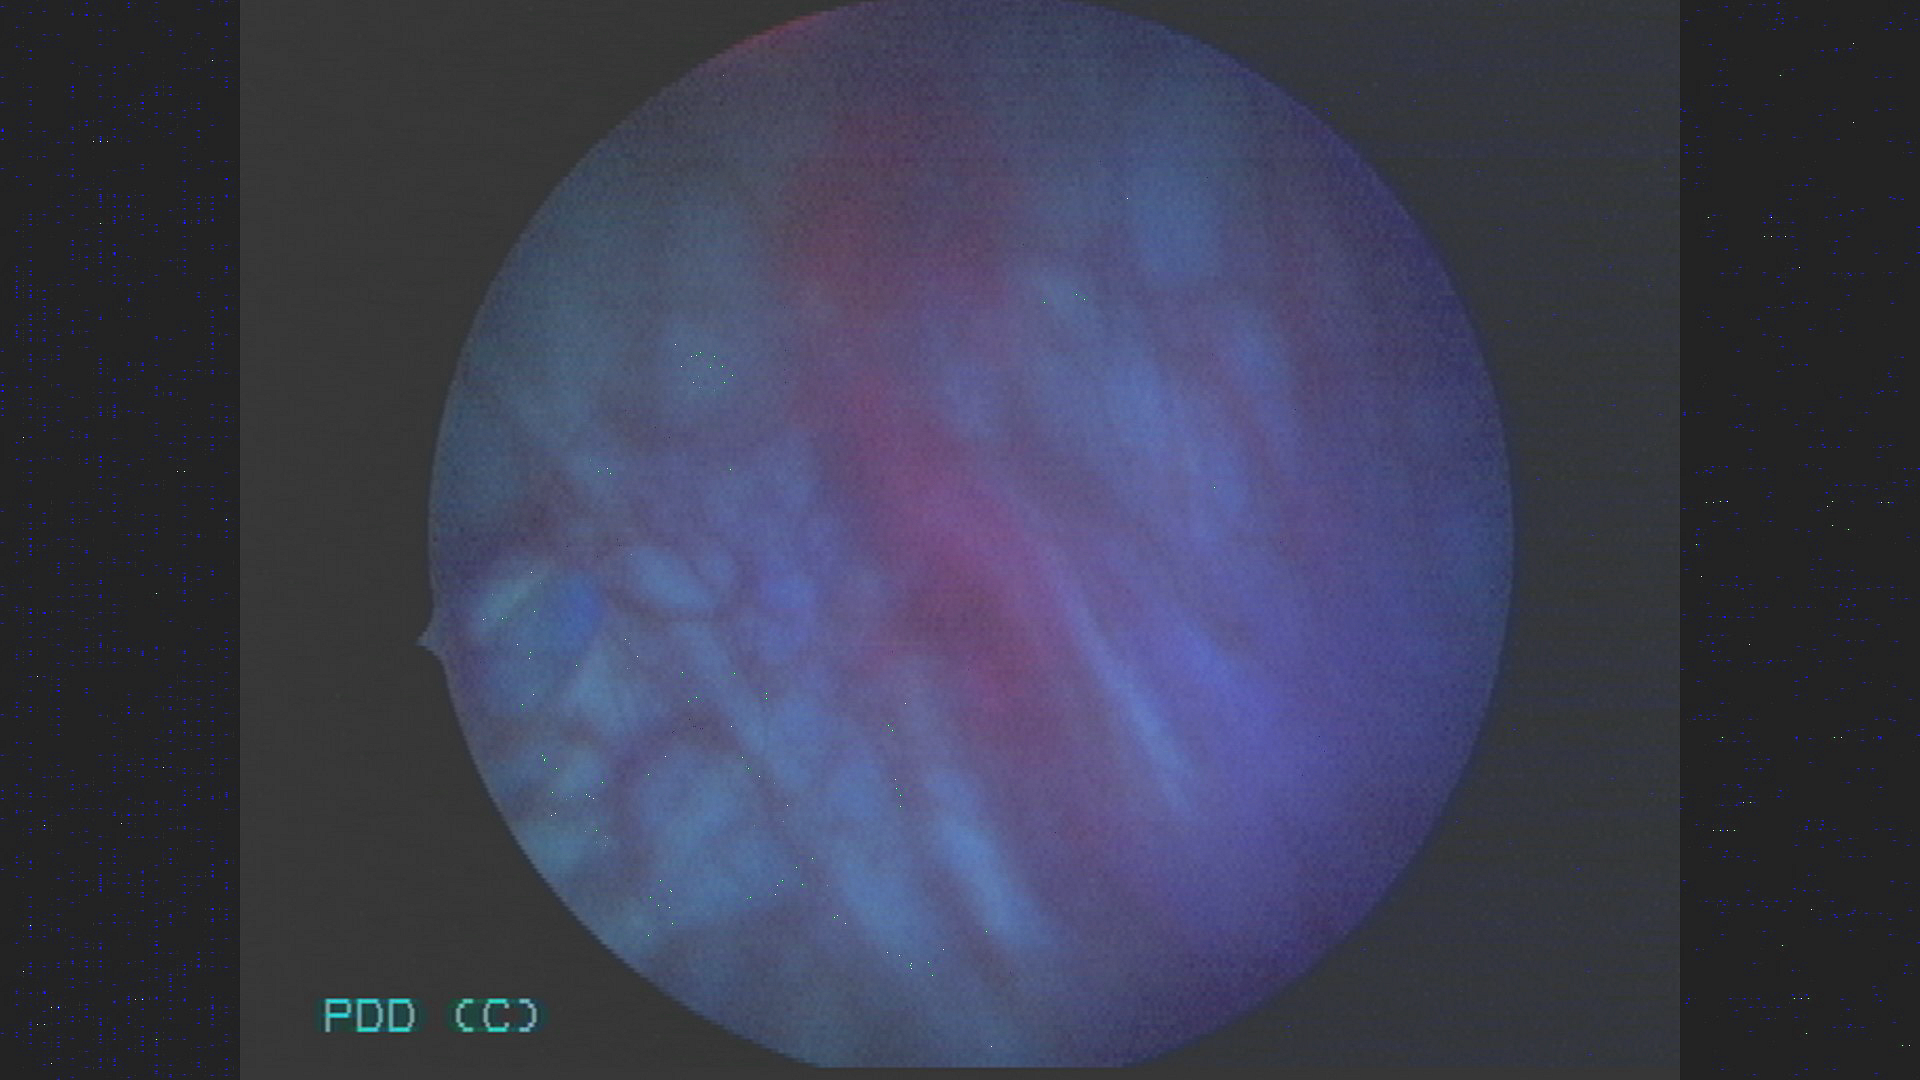
Modality: BLC
Class: Non-malignant
Subclass: BenignNOS
Lesion: L1
Morphology: Non-papillary
Bladder cancer association: No